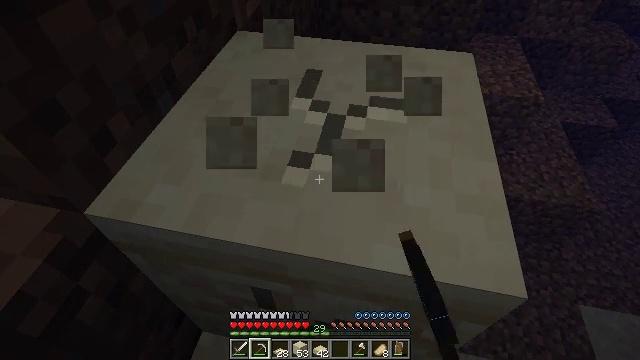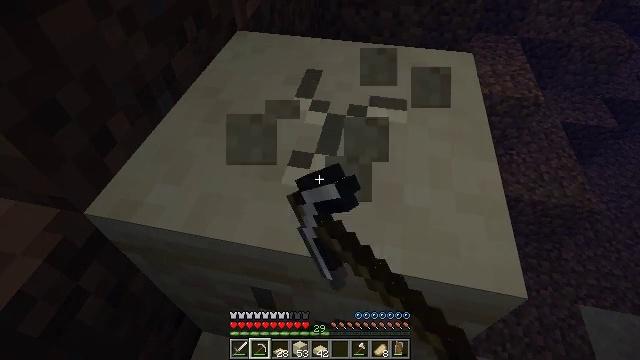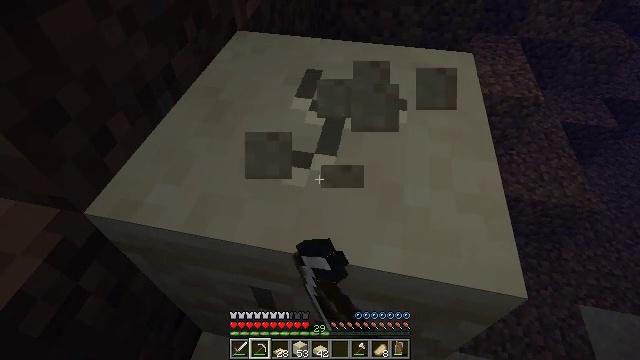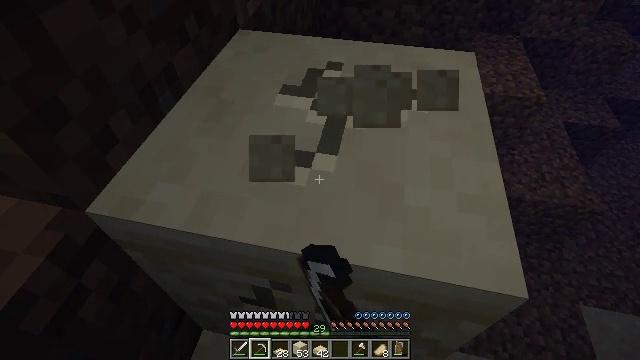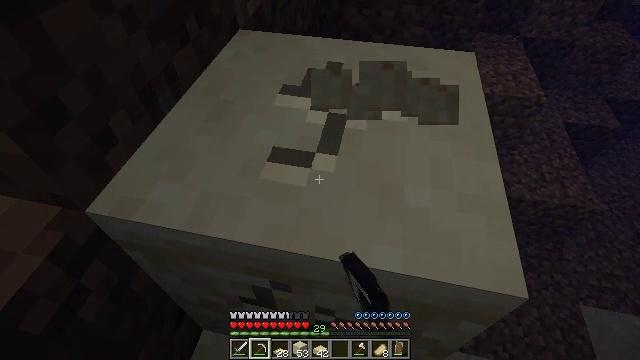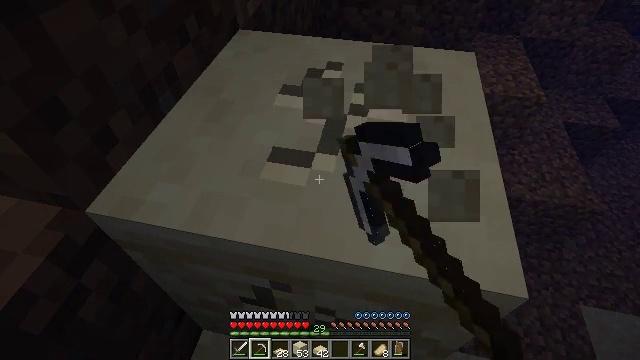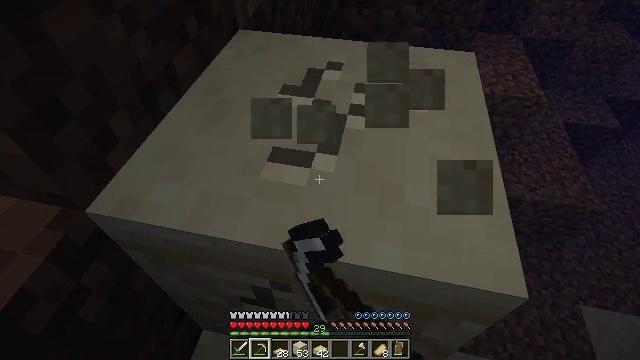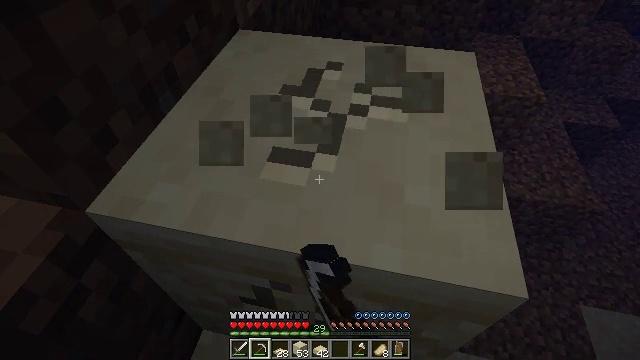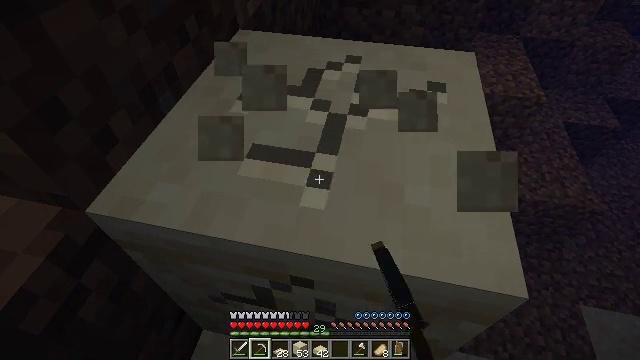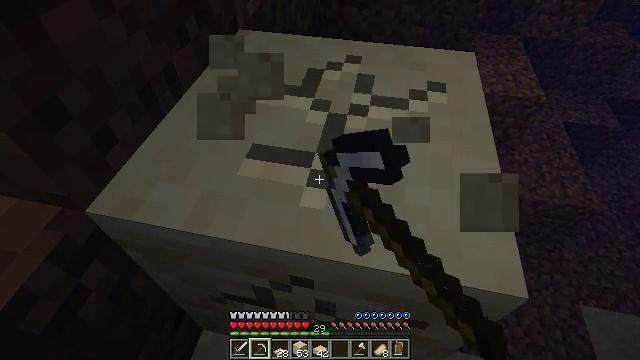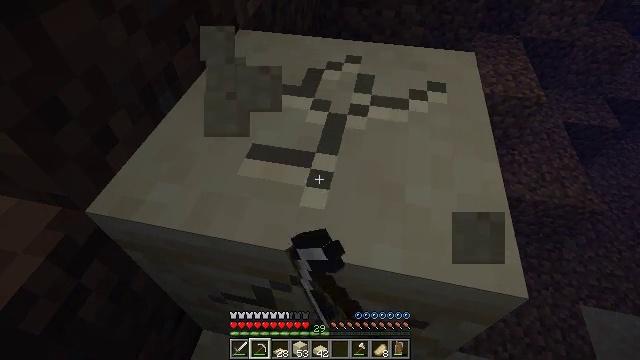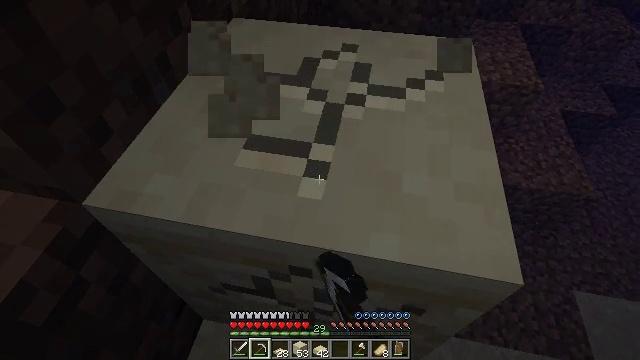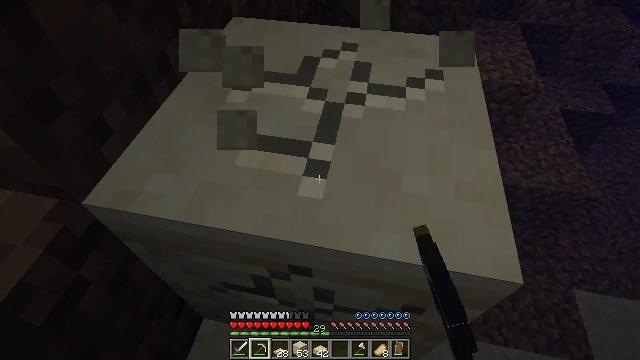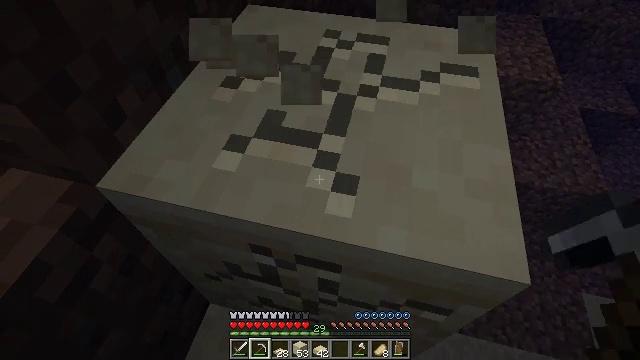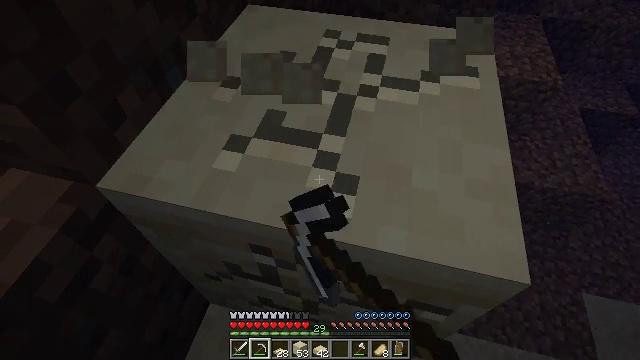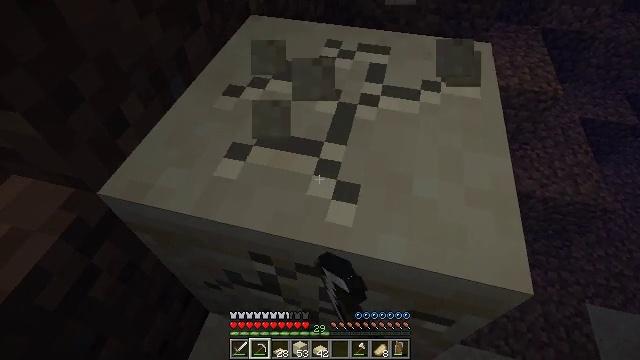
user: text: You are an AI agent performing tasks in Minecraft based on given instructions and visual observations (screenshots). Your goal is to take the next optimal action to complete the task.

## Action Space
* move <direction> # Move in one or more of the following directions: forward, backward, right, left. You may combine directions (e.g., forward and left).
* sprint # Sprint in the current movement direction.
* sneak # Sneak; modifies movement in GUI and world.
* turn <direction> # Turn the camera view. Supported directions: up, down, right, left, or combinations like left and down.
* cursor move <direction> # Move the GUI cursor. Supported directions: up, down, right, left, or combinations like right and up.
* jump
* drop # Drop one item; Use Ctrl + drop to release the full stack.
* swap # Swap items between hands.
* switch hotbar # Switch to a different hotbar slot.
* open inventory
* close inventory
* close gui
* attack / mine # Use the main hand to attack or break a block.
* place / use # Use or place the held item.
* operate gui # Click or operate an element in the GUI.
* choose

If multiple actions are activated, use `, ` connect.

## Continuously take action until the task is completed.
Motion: motion action
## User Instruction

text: Collect the sandstone slab from the structure.
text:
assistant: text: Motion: attack / mine
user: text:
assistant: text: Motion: attack / mine
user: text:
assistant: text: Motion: attack / mine
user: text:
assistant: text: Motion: attack / mine
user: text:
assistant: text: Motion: attack / mine
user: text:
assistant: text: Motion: attack / mine
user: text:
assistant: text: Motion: attack / mine
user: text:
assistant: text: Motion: attack / mine
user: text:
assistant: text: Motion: attack / mine
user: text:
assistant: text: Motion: attack / mine
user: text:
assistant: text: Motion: turn down, attack / mine
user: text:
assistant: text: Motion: attack / mine
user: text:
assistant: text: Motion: turn left and down, attack / mine
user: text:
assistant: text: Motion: attack / mine
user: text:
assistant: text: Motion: turn up, attack / mine
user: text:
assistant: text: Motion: attack / mine
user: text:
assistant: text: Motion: attack / mine
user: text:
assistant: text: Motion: attack / mine
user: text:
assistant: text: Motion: turn down, attack / mine
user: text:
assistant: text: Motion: turn down, attack / mine
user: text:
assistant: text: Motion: attack / mine
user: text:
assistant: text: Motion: attack / mine
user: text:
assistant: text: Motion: attack / mine
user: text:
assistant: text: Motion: turn down, attack / mine
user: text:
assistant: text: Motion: attack / mine
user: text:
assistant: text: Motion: attack / mine
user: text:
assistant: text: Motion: attack / mine
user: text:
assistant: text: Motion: attack / mine
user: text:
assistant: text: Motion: attack / mine
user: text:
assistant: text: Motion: attack / mine